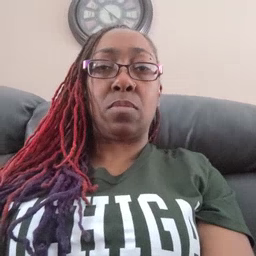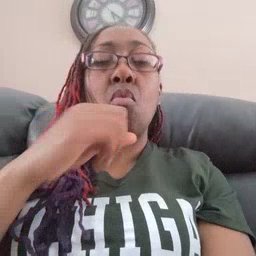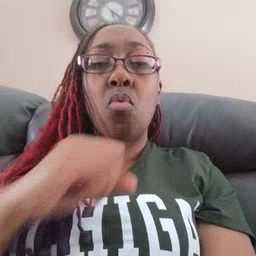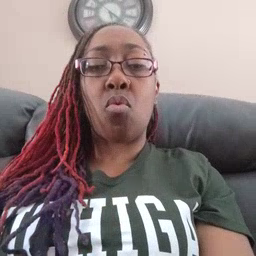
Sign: old